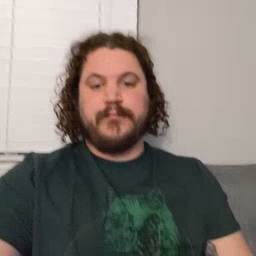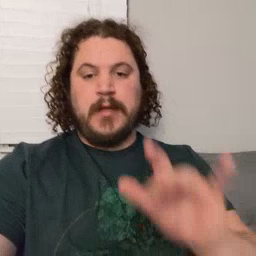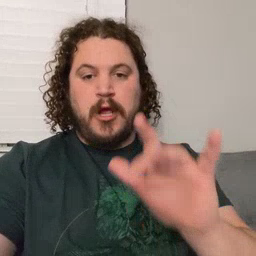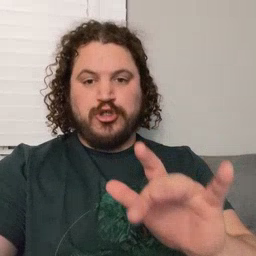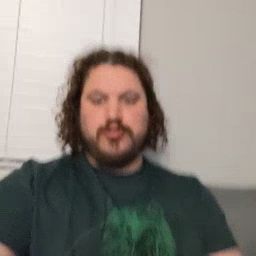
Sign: touch